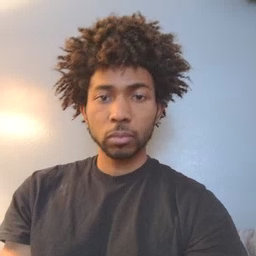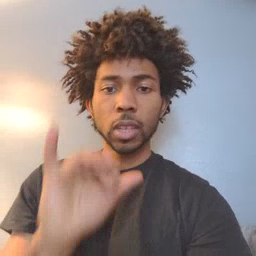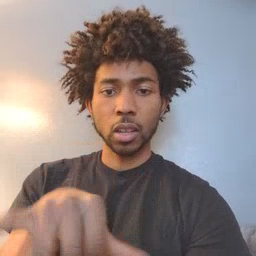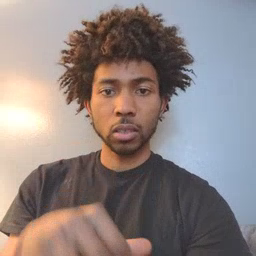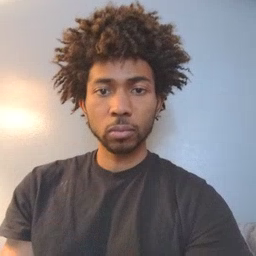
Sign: that